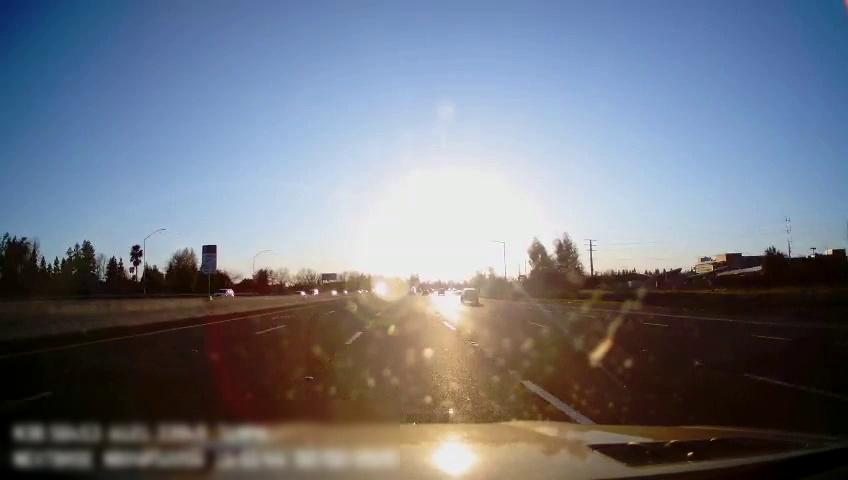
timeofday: Day
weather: Sunny
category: Drivable Space
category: Vehicles | SUV
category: Vehicles | SUV
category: Vehicles | Car
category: Vehicles | SUV
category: Lanes | Alternate Lane
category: Lanes | Alternate Lane
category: Lanes | Current Lane
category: Lanes | Current Lane
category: Lanes | Alternate Lane
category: Lanes | Alternate Lane
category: Lanes | Alternate Lane
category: Traffic | Signs